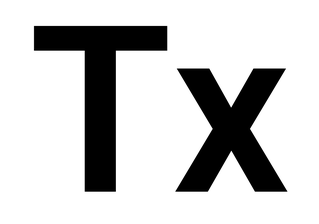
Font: Roboto_SemiBold